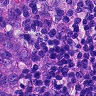
Metastatic tissue present: yes